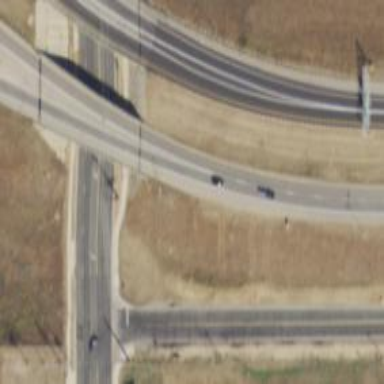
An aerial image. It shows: Expressway with asphalt surface. It is trunk highway with top-grade track type.